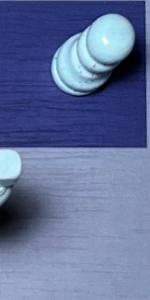
Label: Empty